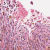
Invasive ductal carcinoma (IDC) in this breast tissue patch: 0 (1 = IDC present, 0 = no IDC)